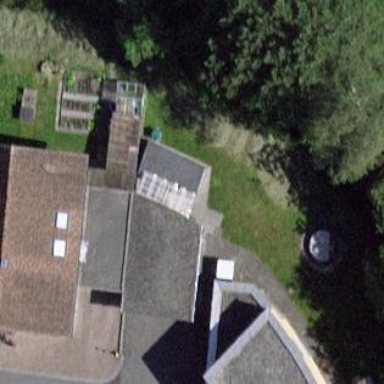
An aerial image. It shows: Garage.